Aerial crown-view tile of a tropical tree (Barro Colorado Island, Panama), acquired 20250616:
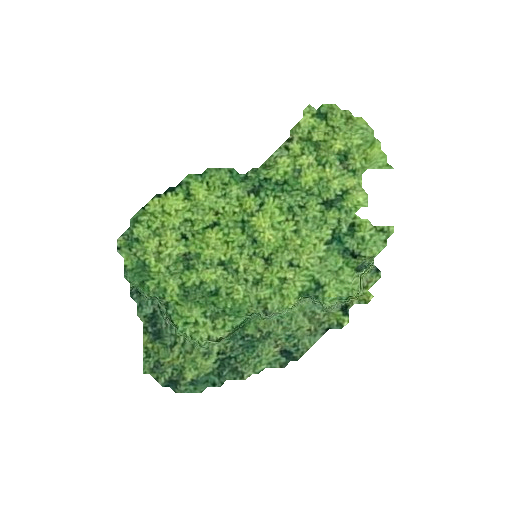
Species: Spondias mombin
GBIF accepted scientific name: Spondias mombin
Crown area: 72.393 m²